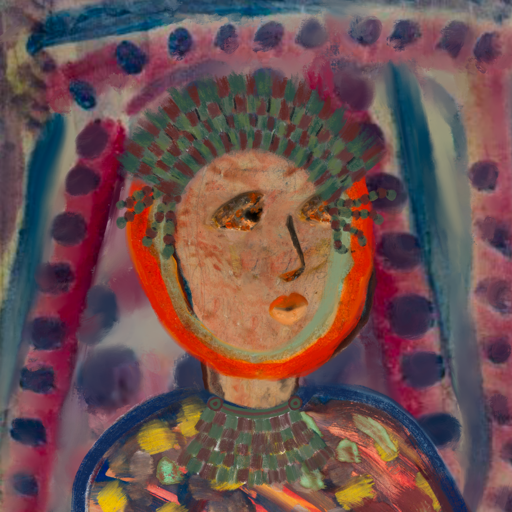
Background: HillGirl, Head And Neck Side: Orphan, Face Side: Gypsy_Queen, Bust: Mother_And_Son_Mother, Hair Side: Sisters, Head Accessory: After_Raid_Crown, Second Necklace: After_Raid, Necklace: Blank, Baby: Blank